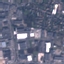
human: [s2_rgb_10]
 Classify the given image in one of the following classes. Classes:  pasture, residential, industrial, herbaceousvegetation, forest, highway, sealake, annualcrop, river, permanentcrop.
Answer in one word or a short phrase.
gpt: Industrial